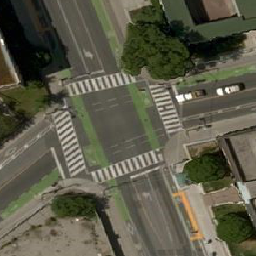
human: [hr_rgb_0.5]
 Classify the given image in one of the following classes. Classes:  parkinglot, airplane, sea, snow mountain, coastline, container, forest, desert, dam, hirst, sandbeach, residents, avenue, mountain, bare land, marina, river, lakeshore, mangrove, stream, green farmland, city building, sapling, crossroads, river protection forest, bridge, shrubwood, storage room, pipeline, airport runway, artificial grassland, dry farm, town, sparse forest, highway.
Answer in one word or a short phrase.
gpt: crossroads